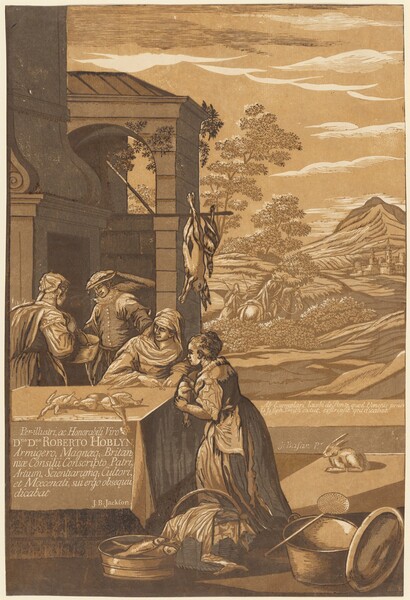
Title: Dives and Lazarus (Left Panel)
Artist: John Baptist Jackson, after Jacopo Bassano
Earliest date: 1743
Material: chiaroscuro woodcut printed from four blocks in buff,brown, and two shades of gray on laid paper